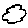
Label: cloud